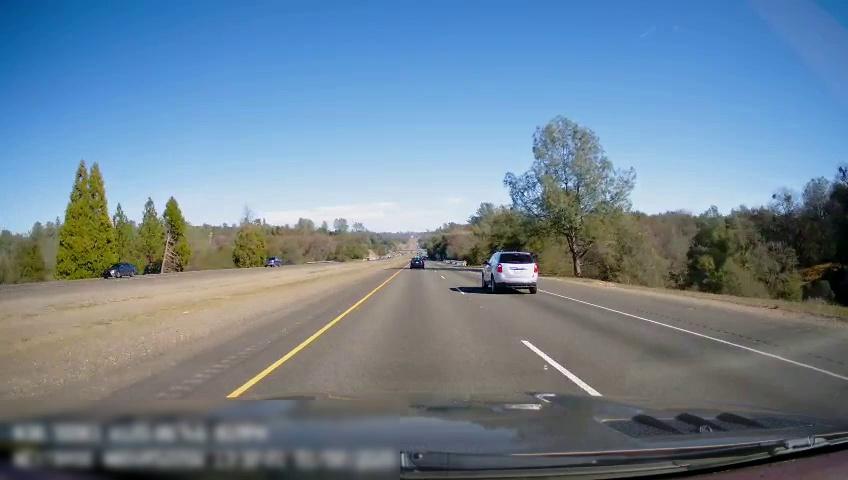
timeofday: Day
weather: Sunny
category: Drivable Space
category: Drivable Space
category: Vehicles | Car
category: Vehicles | Truck
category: Vehicles | SUV
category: Vehicles | Car
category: Lanes | Current Lane
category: Lanes | Current Lane
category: Lanes | Alternate Lane